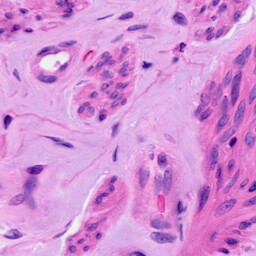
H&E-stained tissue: Ovarian